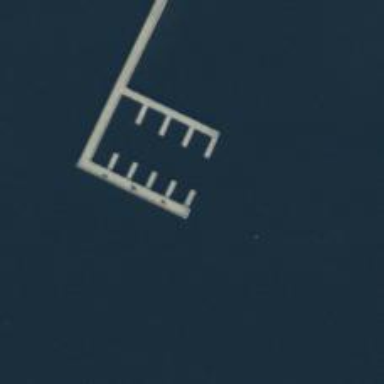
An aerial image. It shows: Pier with mooring facilities.